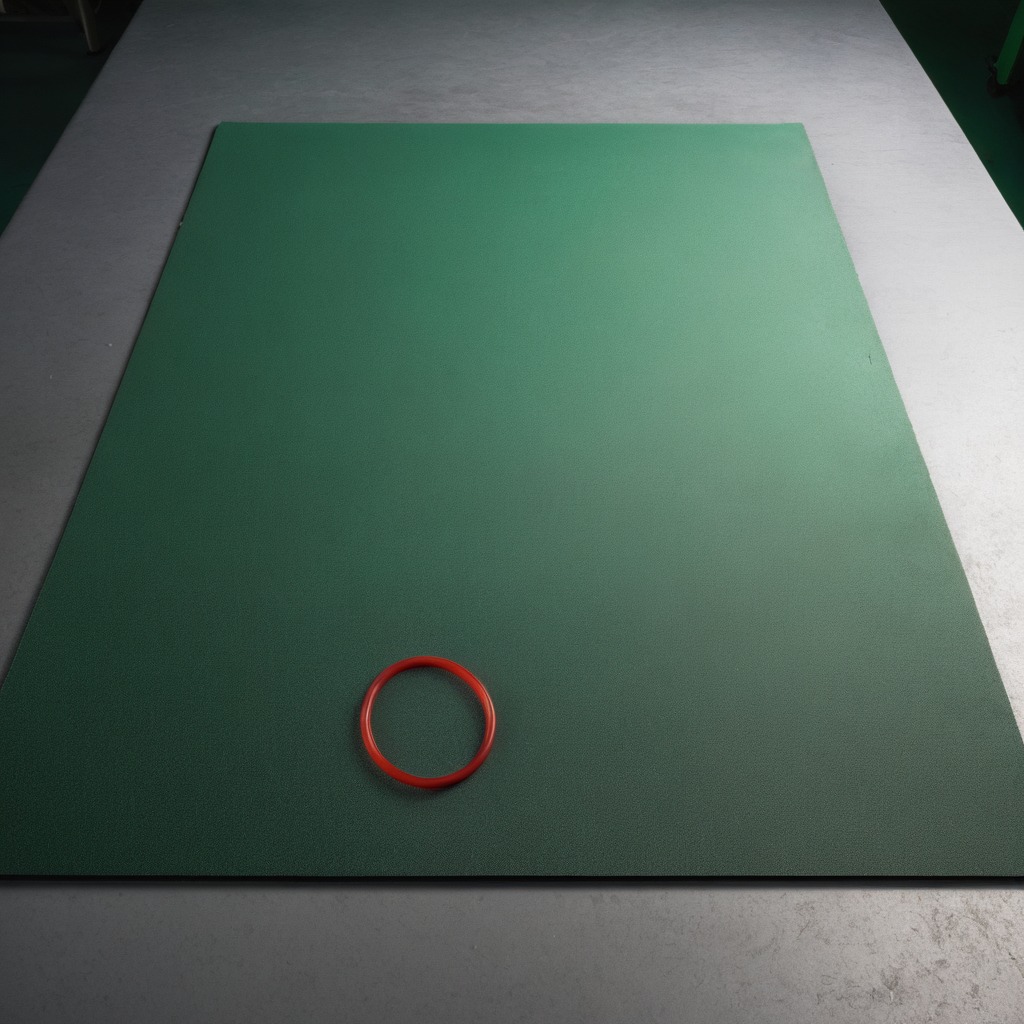
A rubber O-ring is lying on the green rubber mat inside a workshop under bright overhead lighting crisp shadows high clarity worn but beneath the mat.